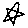
Label: star